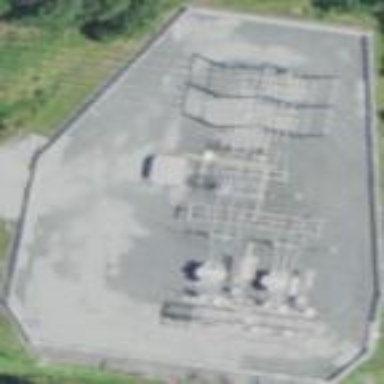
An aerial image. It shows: There is distribution substation enclosed by fence.